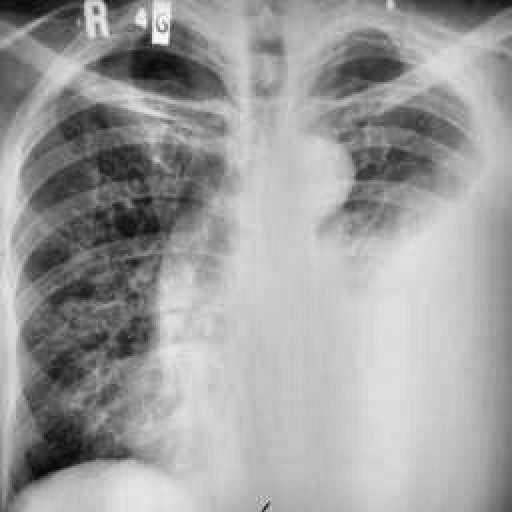
Finding: TUBERCULOSIS